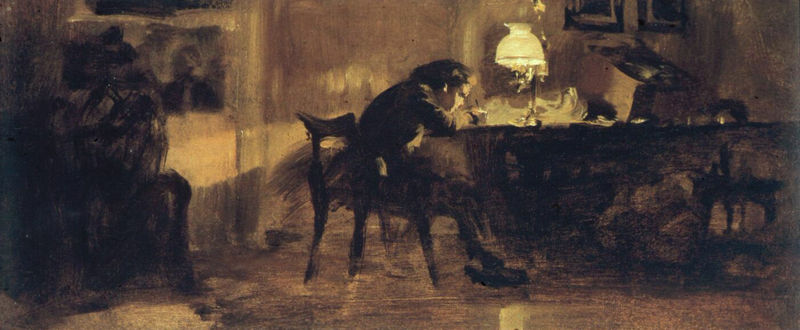
Titel: Knabe am Schreibtisch
Künstler: Adolph Menzel
Standort: Berlin
Institution: Alte Nationalgalerie
Schlagwörter: dunkel, feder, flügel, fuß, gemälde, körper, mann, schatten, aquarell, gelb, impressionismus, ocker, sitzen, bewegung, braun, fenster, grau, hell, hintergrund, lampe, licht, nacht, nase, ohr, profil, raum, rücken, schwarz, skizze, stuhl, tisch, weiss, zeichnung, zimmer, beige, malerei, anzug, jacke, jung, wand, barock, gesicht, mensch, rahmen, bild, herr, innenraum, tischtuch, boden, figur, haare, interieur, sessel, sitzend, kind, musiker, pflanze, gebeugt, arbeit, kamin, ofen, stilleben, perücke, arbeitszimmer, bilder, bilderrahmen, bücher, papier, schrank, schreibtisch, ecke, lampenschirm, sitz, fußboden, schuhe, arbeiten, graphik, hocker, schemel, stille, tischlampe, dichter, poet, klavier, lesen, musikzimmer, korb, stube, junge, wände, laviert, nische, tusche, knabe, buch, kohle, komponist, künstler, faust, schriftsteller, autor, beethoven, schuh, entwurf, stift, pult, schein, erleuchtet, öllampe, verwischt, student, zeichnen, schreiben, teufel, halbdunkel, studieren, schreiber, studierzimmer, lernen, schreibt, griffel, vertieft, schreibtischlampe, lasur, studio, perrücke, schwaz, komponieren, mozart, tuschezeichnung, gaslampe, füller, schreibzimmer, schreibstift, behängt, stehpult, dichten, behänt, leucten, schrfitsteller